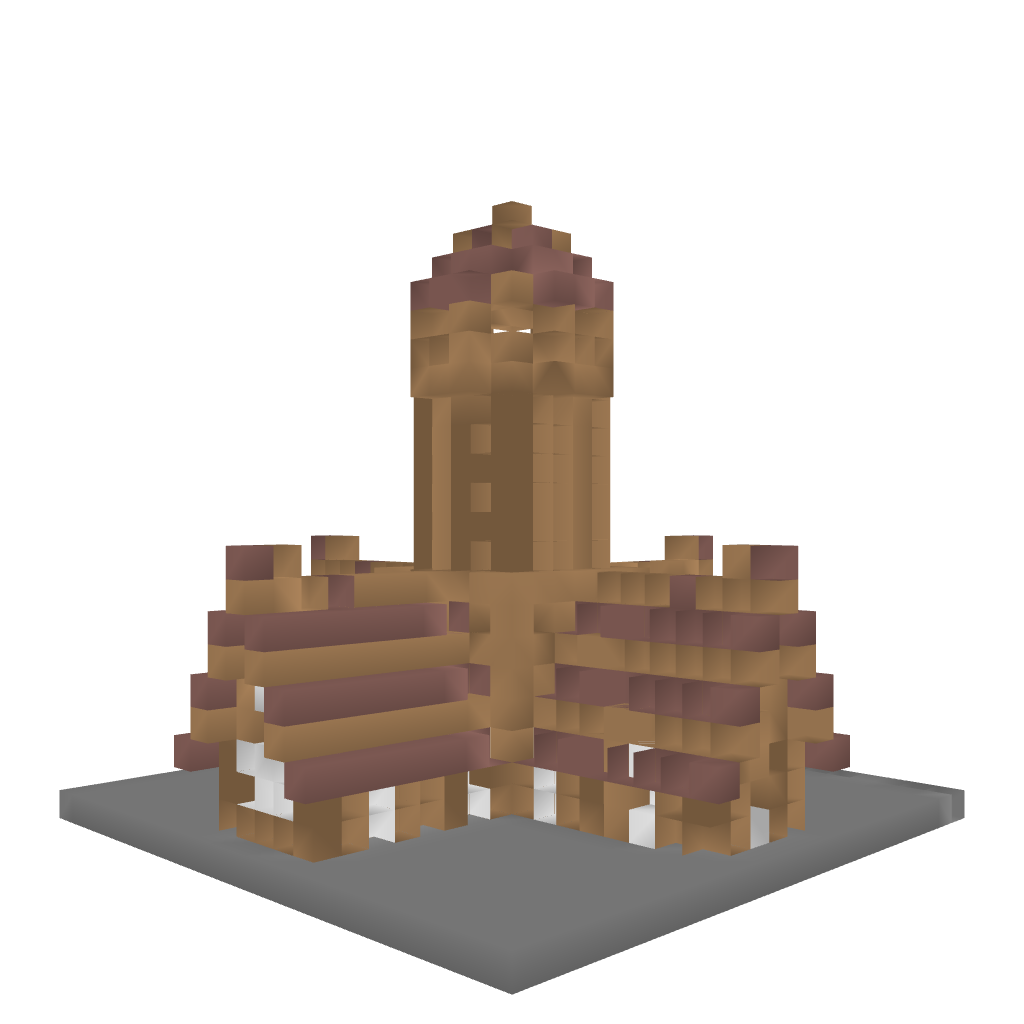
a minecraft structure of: Viking Hall high quality